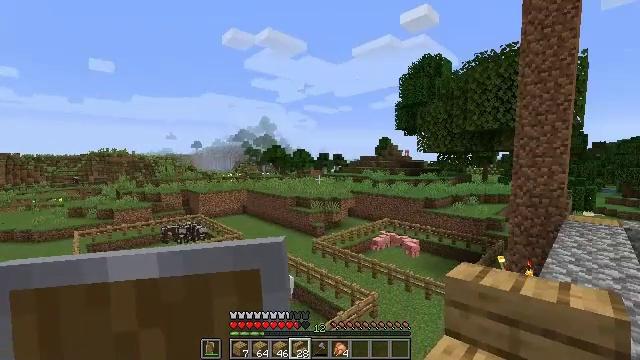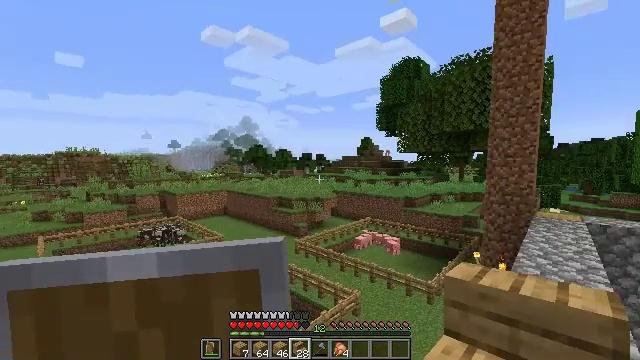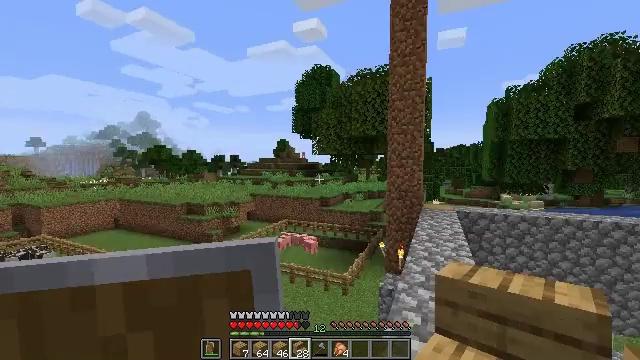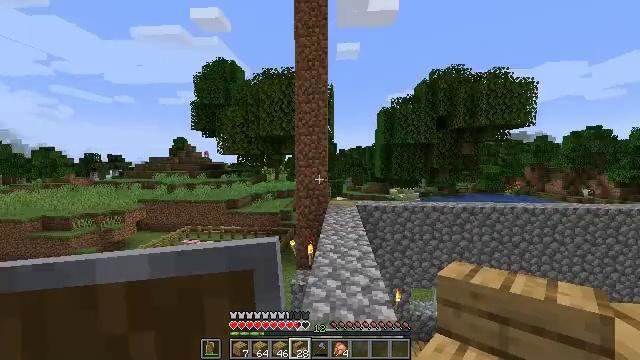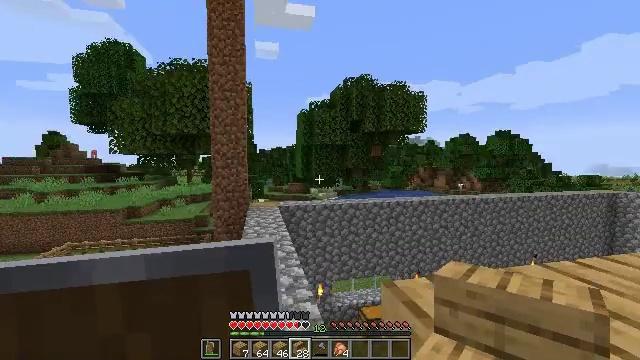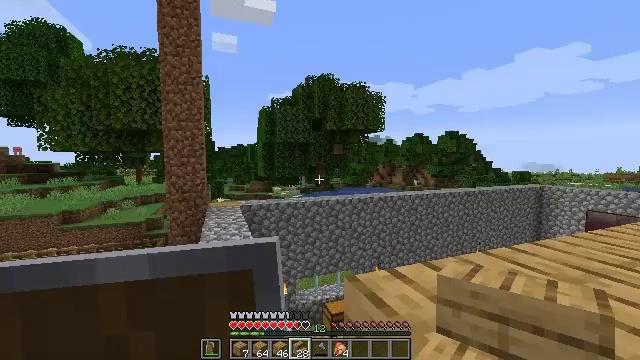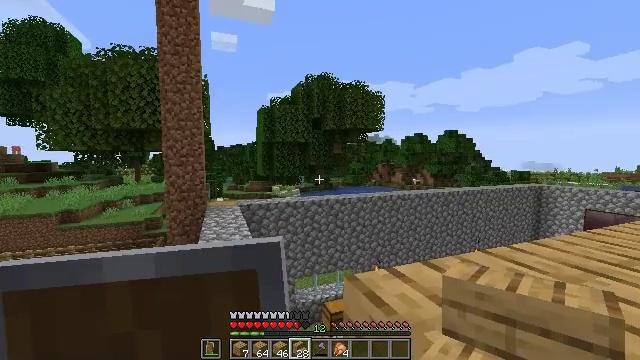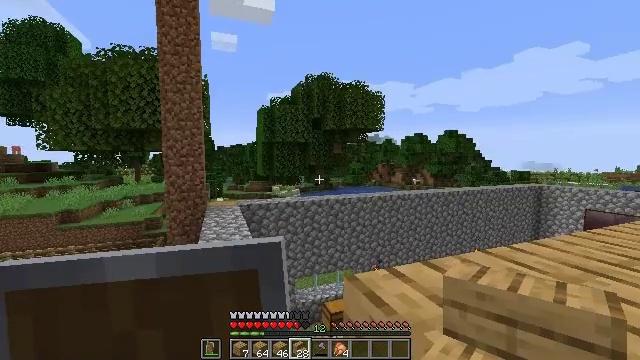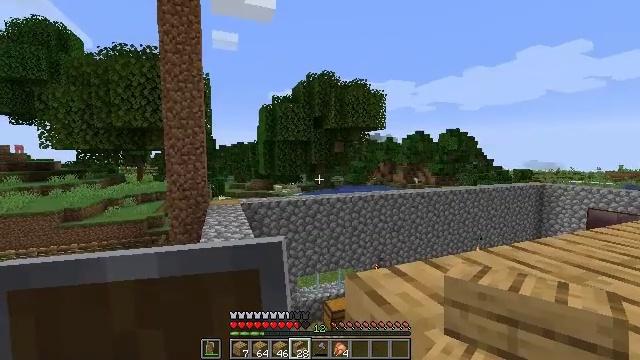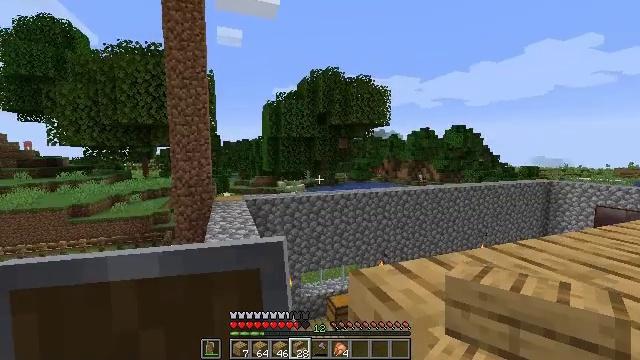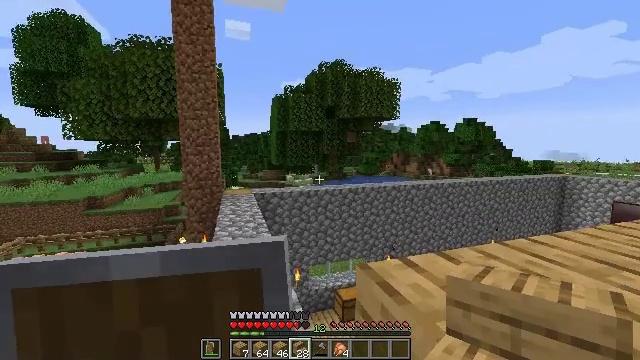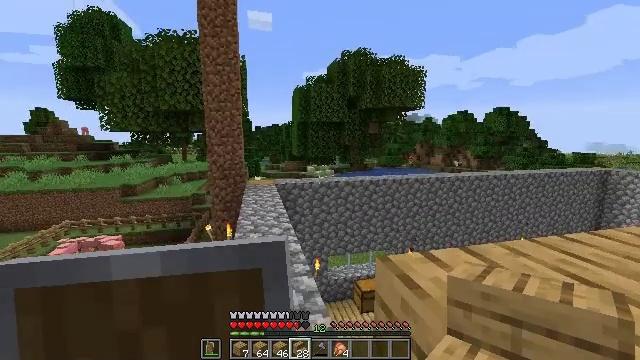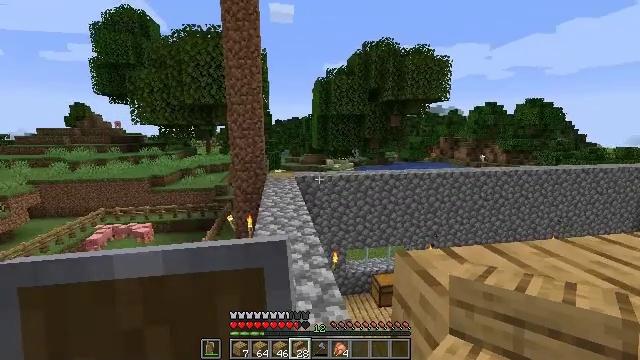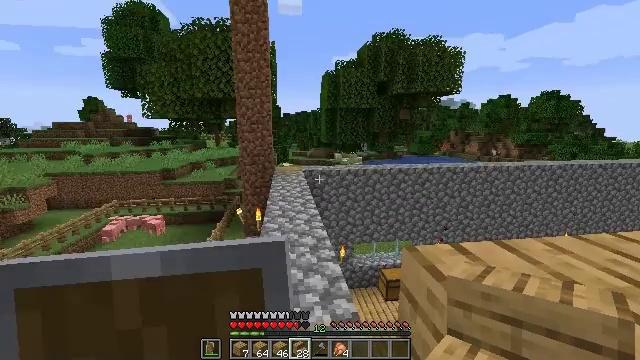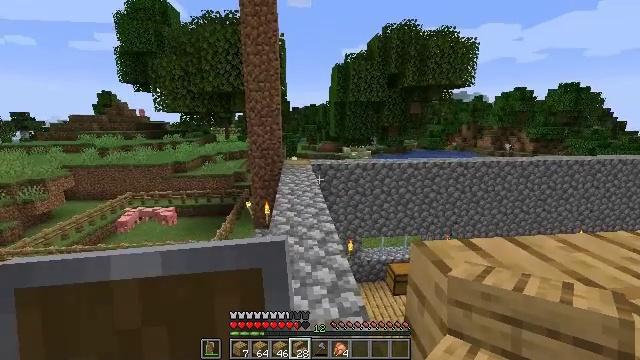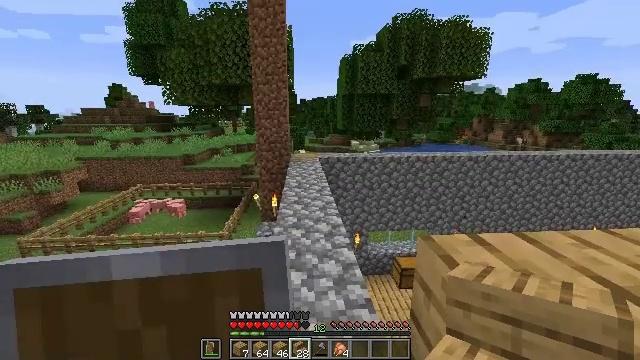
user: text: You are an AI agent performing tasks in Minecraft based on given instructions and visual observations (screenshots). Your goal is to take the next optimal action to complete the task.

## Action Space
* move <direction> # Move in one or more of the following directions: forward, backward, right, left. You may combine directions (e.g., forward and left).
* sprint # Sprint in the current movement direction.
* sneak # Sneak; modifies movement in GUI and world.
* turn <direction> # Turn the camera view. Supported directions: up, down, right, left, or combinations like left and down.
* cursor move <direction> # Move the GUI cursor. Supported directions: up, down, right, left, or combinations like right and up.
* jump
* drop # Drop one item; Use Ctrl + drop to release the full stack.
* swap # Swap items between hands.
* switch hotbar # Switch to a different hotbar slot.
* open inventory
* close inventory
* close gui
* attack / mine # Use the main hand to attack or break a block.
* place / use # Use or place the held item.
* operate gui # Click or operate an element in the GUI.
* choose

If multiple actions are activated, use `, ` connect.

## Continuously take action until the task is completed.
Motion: motion action
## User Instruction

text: Hunt bats in caves.
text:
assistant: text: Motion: turn right
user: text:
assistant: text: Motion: turn right
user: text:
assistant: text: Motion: turn right
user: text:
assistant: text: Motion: turn right
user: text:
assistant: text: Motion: turn right
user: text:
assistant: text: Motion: no_op
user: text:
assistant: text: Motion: no_op
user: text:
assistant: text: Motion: no_op
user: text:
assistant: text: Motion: no_op
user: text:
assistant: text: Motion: turn left and down
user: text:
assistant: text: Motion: turn left and down
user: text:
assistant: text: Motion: turn left and down
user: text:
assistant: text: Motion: turn left and down
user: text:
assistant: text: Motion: turn left and down
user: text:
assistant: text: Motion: turn left and down
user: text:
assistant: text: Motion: no_op
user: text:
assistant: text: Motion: no_op
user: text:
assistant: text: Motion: turn down
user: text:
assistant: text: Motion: turn right
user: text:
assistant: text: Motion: turn right and down
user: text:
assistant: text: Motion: turn right
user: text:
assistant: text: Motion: turn right
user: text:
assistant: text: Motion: turn right
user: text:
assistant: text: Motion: turn right and up
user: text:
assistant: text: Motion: turn right
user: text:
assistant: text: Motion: turn right
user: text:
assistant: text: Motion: no_op
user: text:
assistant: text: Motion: no_op
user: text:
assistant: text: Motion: turn right
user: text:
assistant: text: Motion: no_op